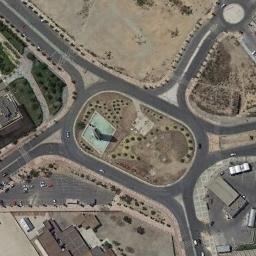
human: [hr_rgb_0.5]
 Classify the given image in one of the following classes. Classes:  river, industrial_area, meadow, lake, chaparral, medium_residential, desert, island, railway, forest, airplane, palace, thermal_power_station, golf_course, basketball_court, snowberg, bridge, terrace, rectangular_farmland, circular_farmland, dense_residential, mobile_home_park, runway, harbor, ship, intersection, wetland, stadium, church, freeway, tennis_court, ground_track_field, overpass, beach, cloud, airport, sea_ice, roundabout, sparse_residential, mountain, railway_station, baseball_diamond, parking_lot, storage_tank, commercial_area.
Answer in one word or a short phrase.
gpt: roundabout